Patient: sex M, age 61
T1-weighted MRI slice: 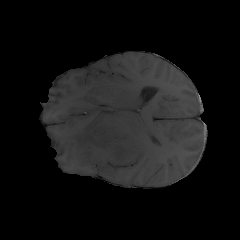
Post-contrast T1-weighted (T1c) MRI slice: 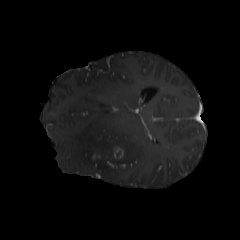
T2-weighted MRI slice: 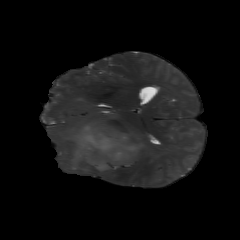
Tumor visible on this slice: yes
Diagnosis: Glioblastoma, IDH-wildtype
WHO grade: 4